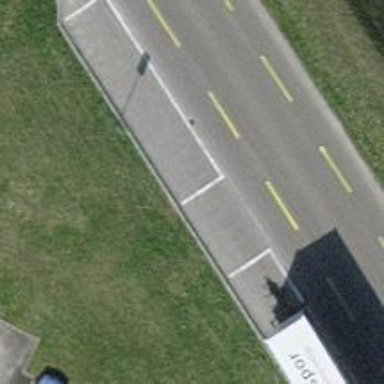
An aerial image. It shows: Parking space with designated surface.